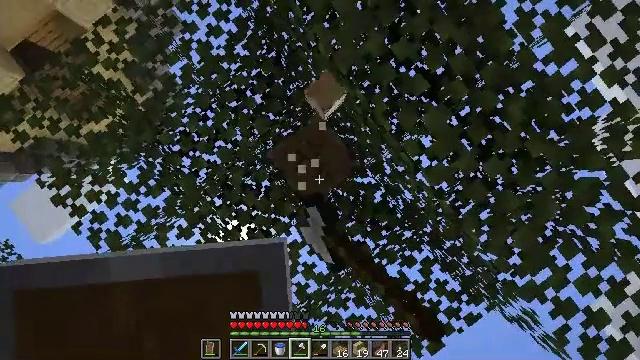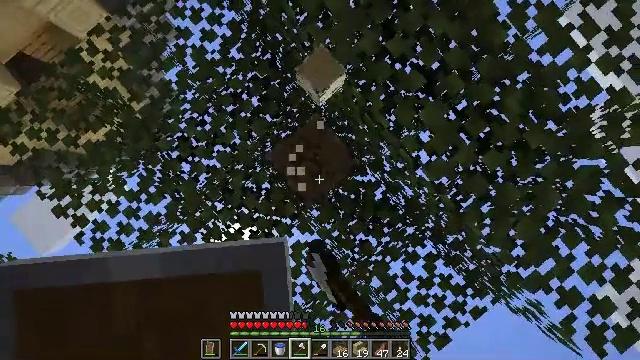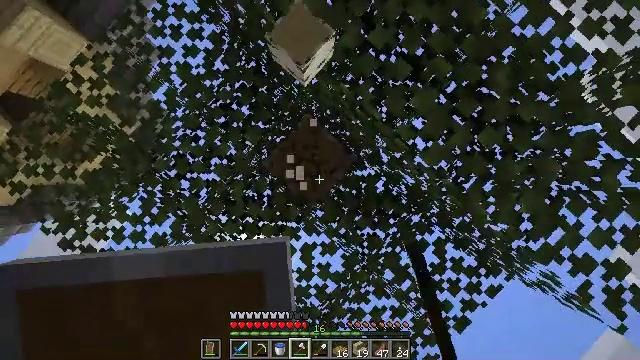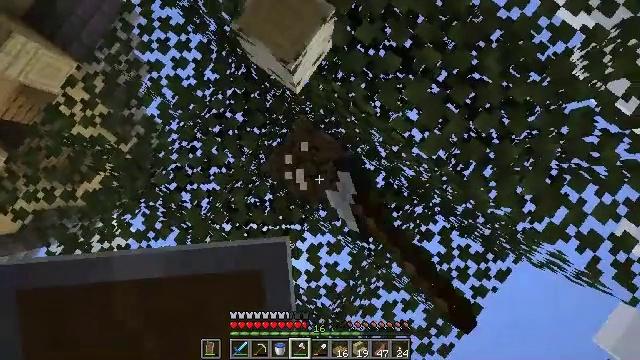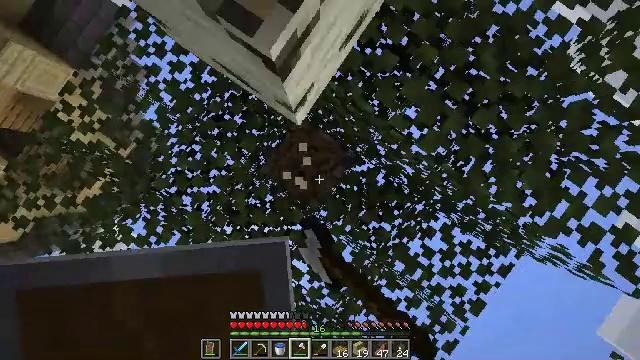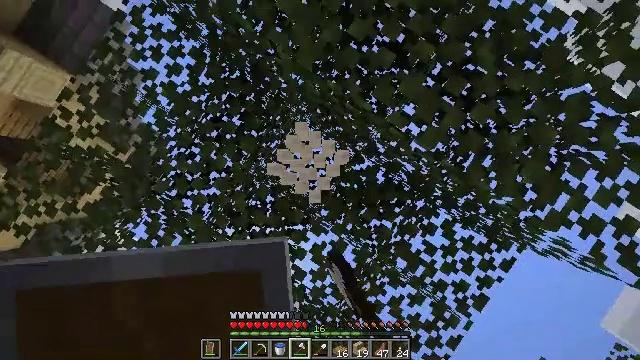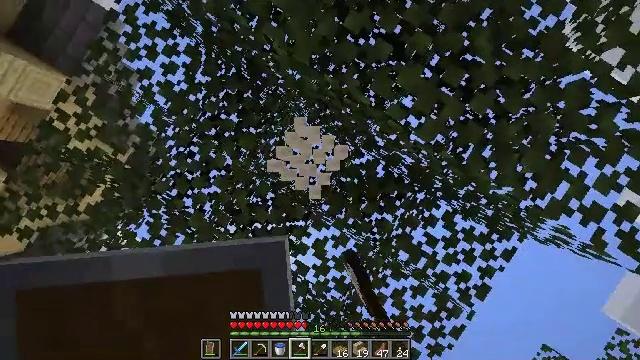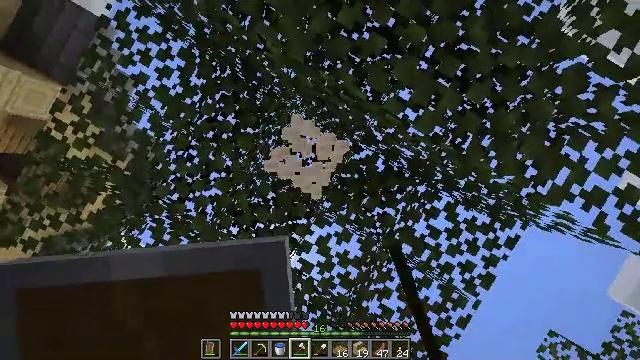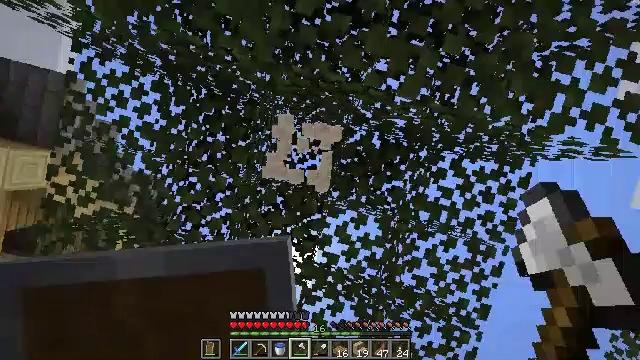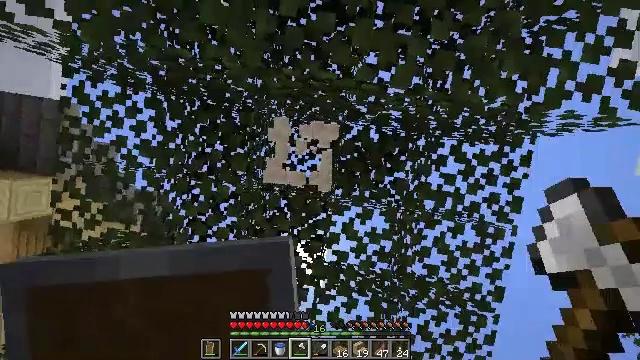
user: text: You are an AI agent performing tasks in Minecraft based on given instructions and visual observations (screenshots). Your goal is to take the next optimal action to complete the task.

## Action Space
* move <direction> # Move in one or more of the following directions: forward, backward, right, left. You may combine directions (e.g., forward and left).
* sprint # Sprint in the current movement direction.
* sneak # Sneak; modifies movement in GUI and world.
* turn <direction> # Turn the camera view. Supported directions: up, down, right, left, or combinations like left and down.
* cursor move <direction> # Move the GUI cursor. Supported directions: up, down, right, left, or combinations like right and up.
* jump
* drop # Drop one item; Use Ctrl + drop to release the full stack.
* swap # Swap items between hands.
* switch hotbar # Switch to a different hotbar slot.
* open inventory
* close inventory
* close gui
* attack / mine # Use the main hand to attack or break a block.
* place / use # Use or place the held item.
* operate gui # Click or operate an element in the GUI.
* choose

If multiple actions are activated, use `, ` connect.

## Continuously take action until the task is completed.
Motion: motion action
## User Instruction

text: Gather birch log for crafting.
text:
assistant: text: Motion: sneak, turn left, attack / mine
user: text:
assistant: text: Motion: sneak, turn left, attack / mine
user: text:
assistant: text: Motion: sneak, turn left, attack / mine
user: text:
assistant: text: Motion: sneak, turn left, attack / mine
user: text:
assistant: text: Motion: sneak, turn left, attack / mine
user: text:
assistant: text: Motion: sneak, turn left and down, attack / mine
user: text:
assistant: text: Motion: sneak, turn left, attack / mine
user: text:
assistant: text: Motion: sneak, turn left and down, attack / mine
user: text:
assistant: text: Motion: sneak, turn left, attack / mine
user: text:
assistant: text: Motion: sneak, attack / mine